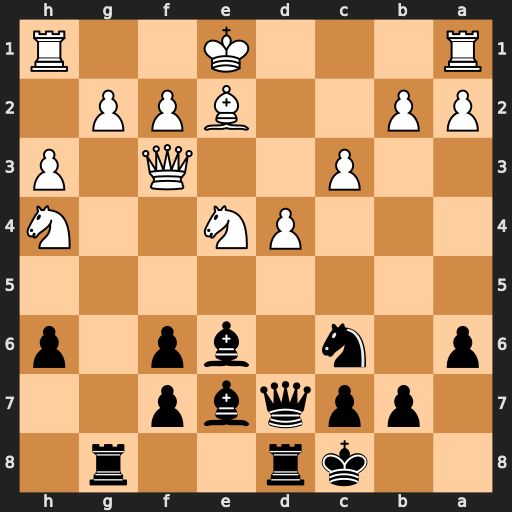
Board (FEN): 2kr2r1/1ppqbp2/p1n1bp1p/8/3PN2N/2P2Q1P/PP2BPP1/R3K2R
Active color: b
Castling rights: KQ
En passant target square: -
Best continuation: f5 Nxf5 Bxf5